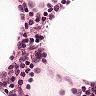
Metastatic tissue present: no